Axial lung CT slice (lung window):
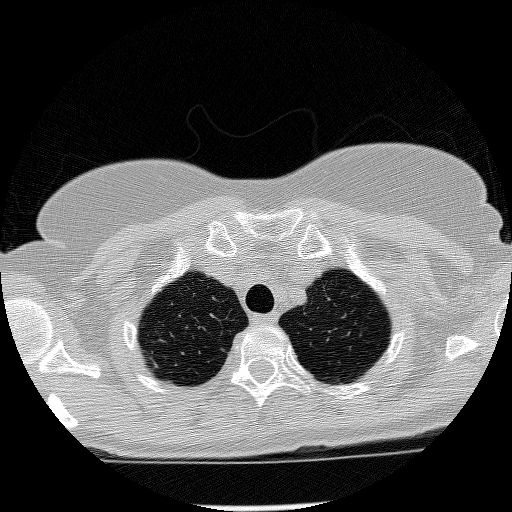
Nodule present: no